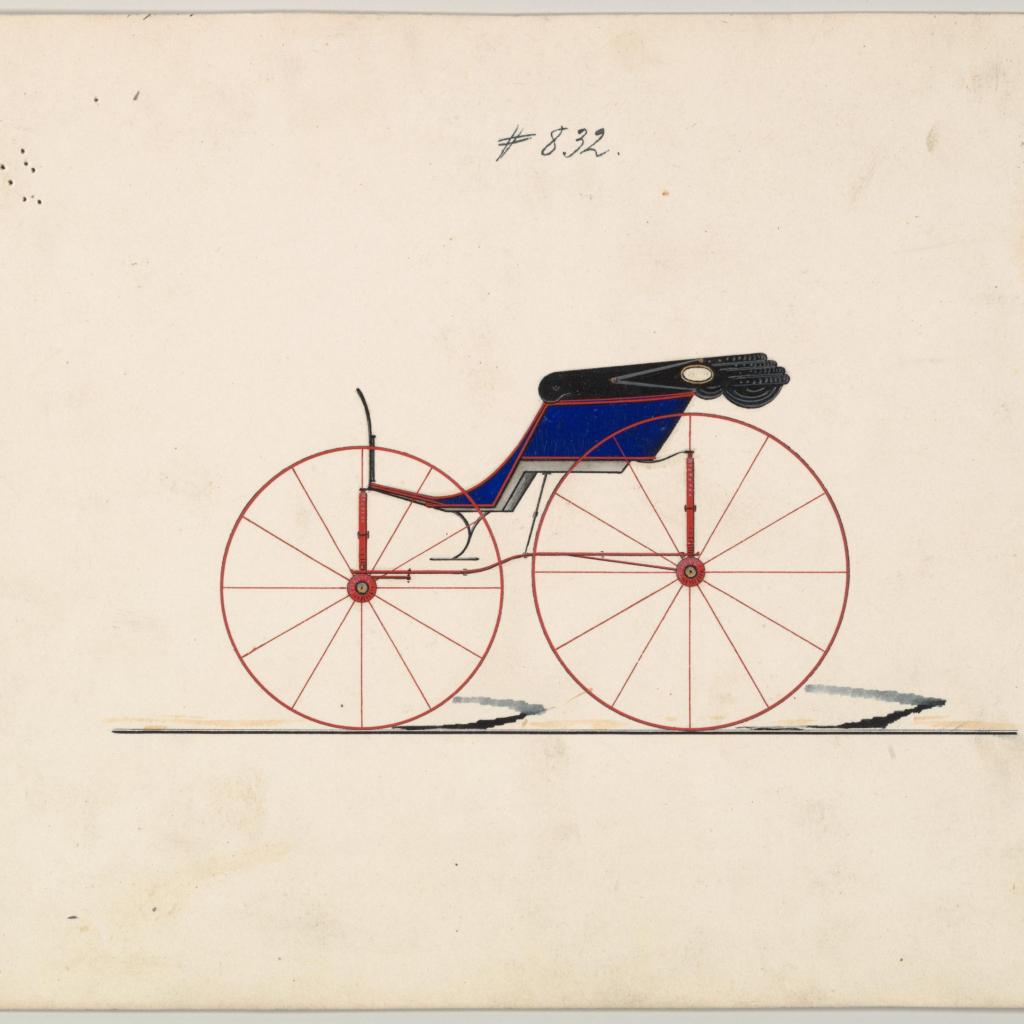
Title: Design for Wagon, no. 832
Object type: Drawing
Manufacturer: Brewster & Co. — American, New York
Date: ca. 1860
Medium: Pen and black in, watercolor and gouache with gum arabic
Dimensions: sheet: 6 7/16 x 9 3/8 in. (16.4 x 23.8 cm)
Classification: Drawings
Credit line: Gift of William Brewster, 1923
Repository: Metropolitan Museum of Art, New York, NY